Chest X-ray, PA view. Patient: 42 years old, sex M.
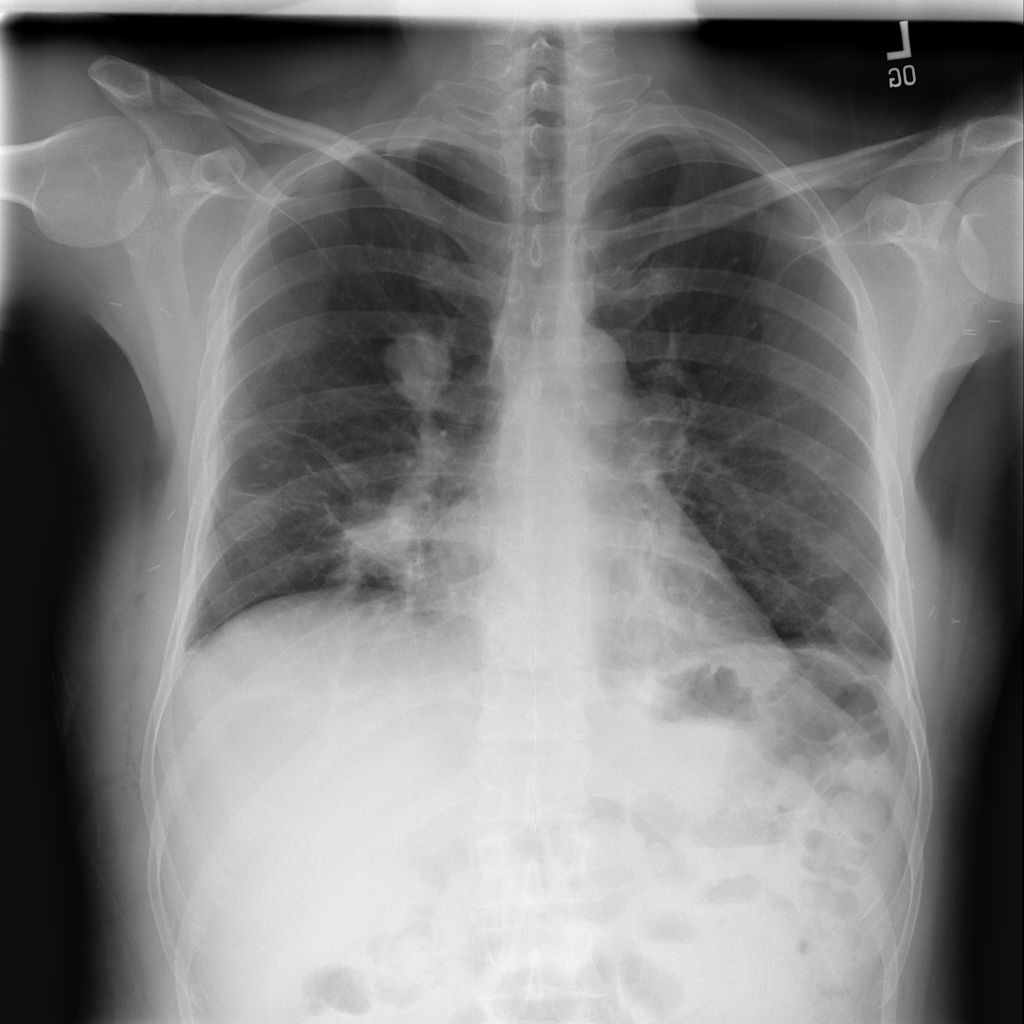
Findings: Atelectasis